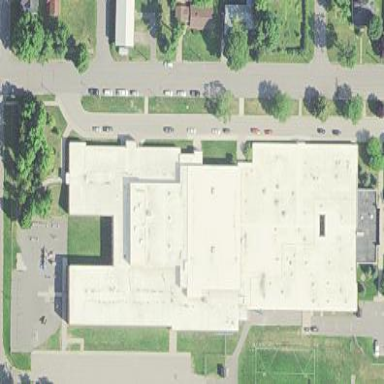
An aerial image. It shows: School building.